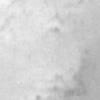
Label: no_change